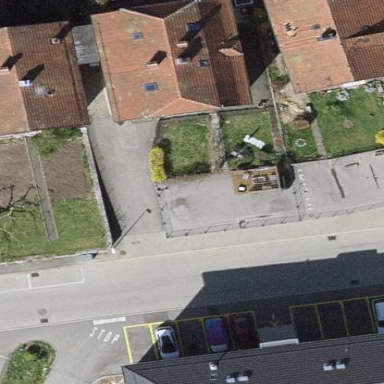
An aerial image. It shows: Garage.